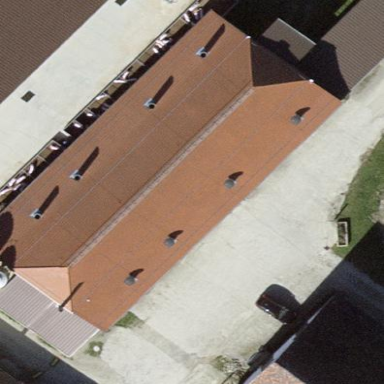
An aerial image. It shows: Farm auxiliary building.